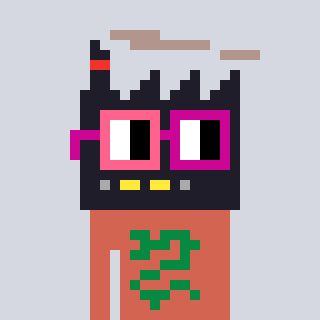
a pixel art character with square pink and red glasses, a factory-shaped head and a peachy-colored body on a cool background